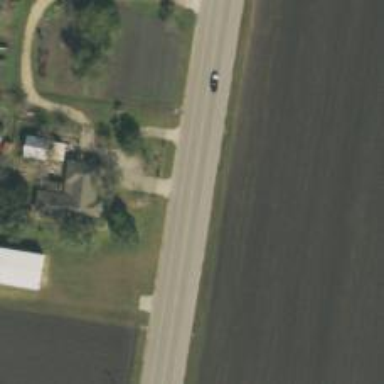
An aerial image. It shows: Secondary road.